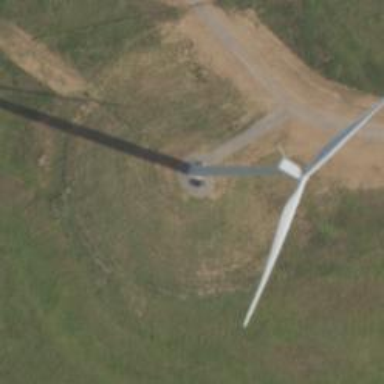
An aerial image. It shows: Wind turbine used as power generator.